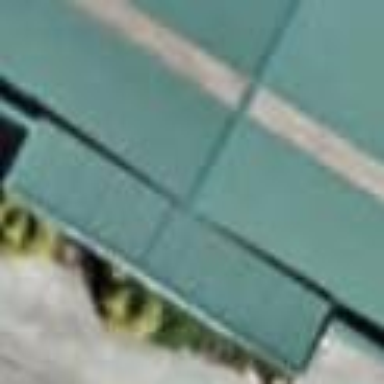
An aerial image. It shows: Warehouse building.